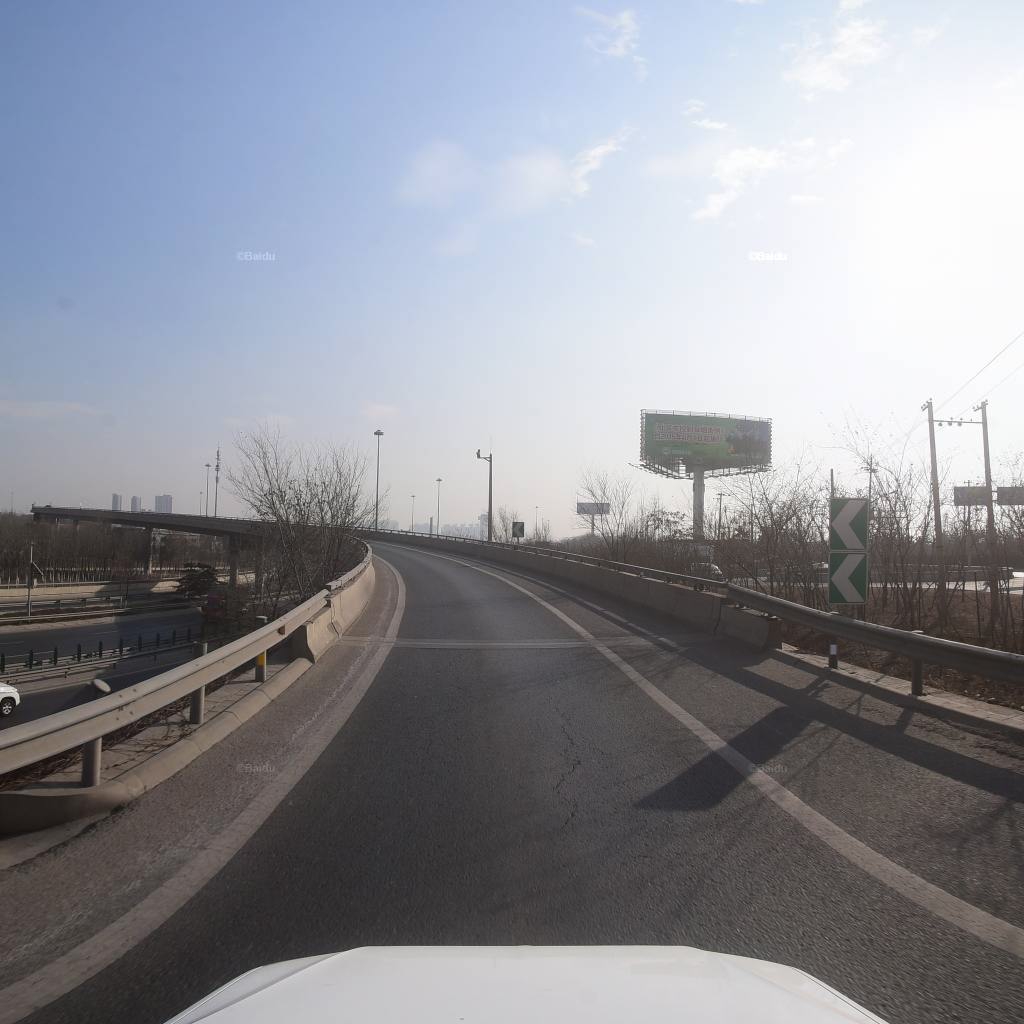
Region: Fengtai
Road damage annotations: longitudinal crack